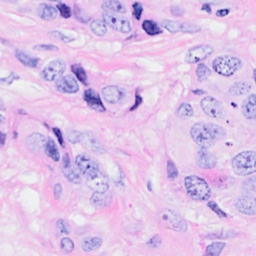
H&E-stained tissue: Breast